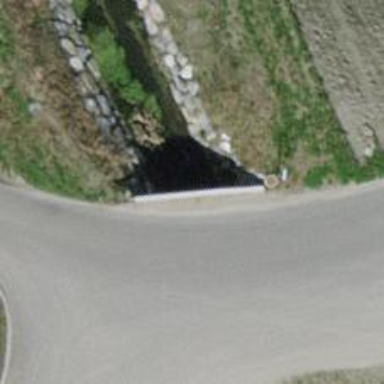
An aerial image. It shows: Ditch passing through tunnel.